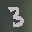
Label: 3